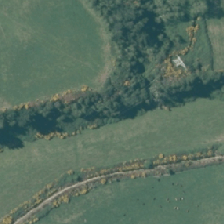
Land cover: broadleaved_indigenous_hardwood